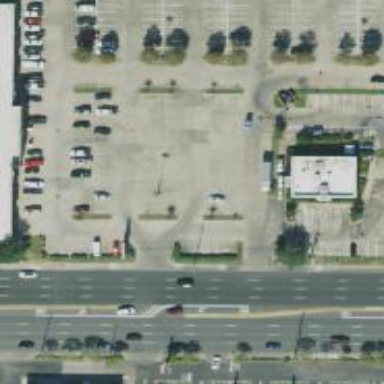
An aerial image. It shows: Parking space is available.